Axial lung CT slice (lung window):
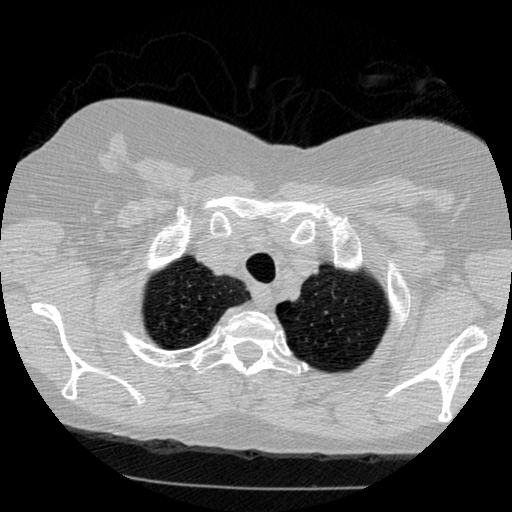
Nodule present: no